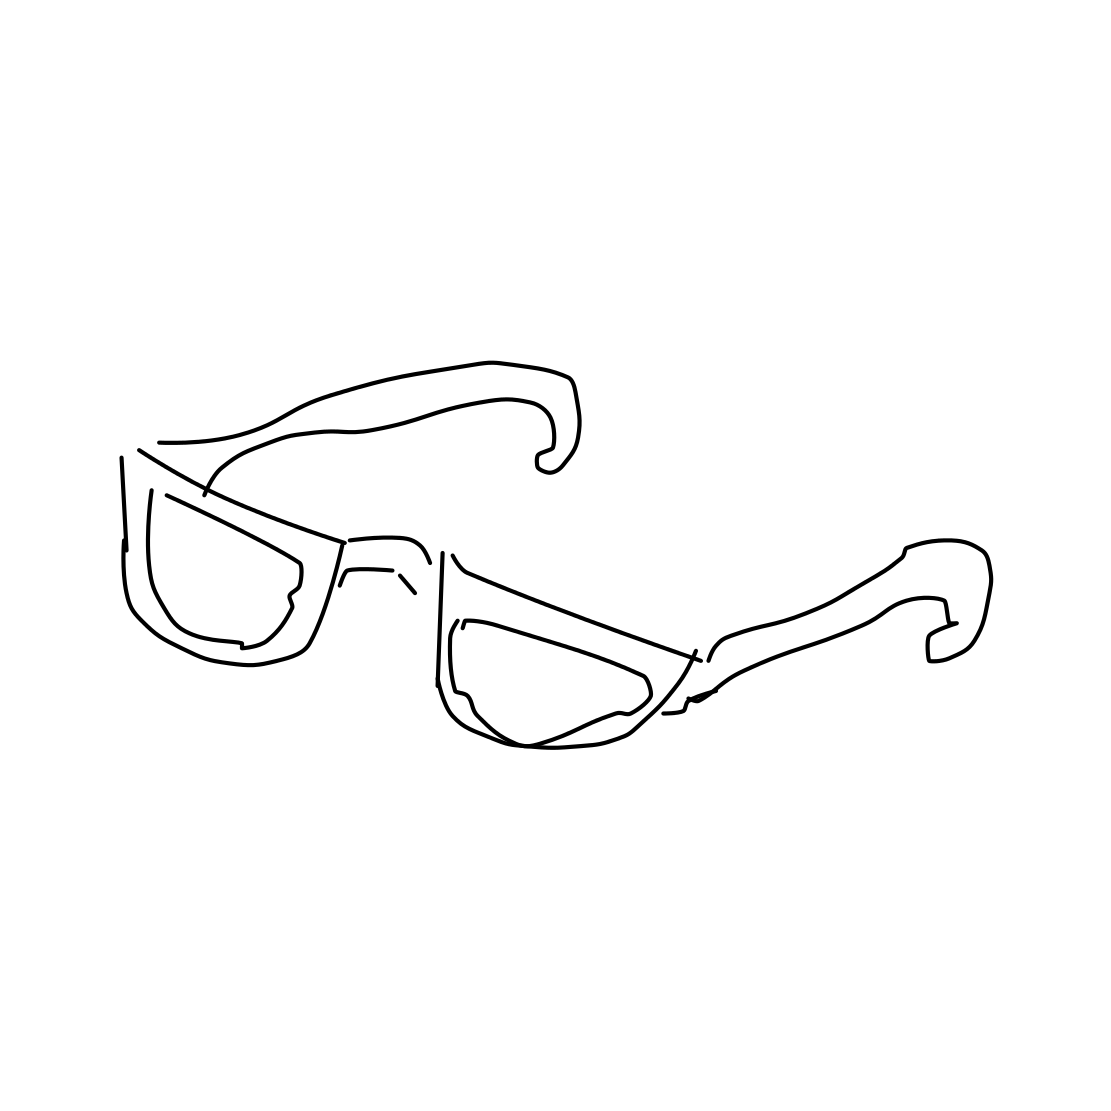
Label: eyeglasses